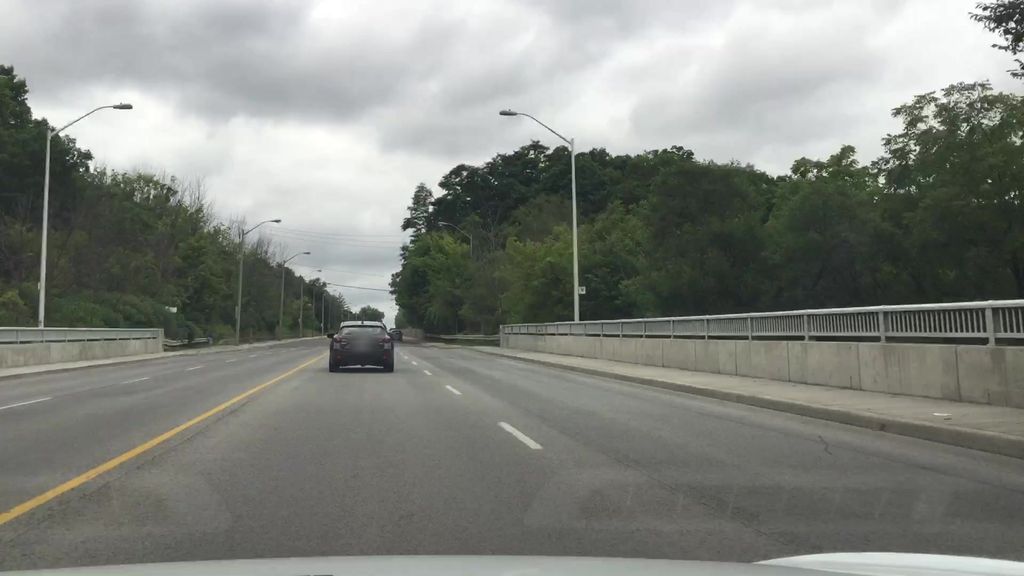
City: toronto